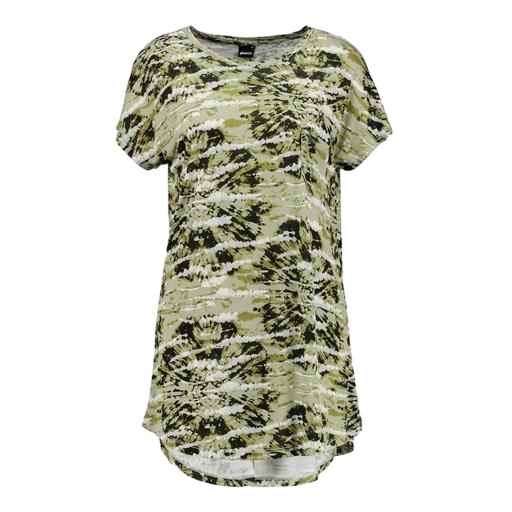
green camo print tee, green zoe camo longline new york tee, green muscle camo tee, white background